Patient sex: M
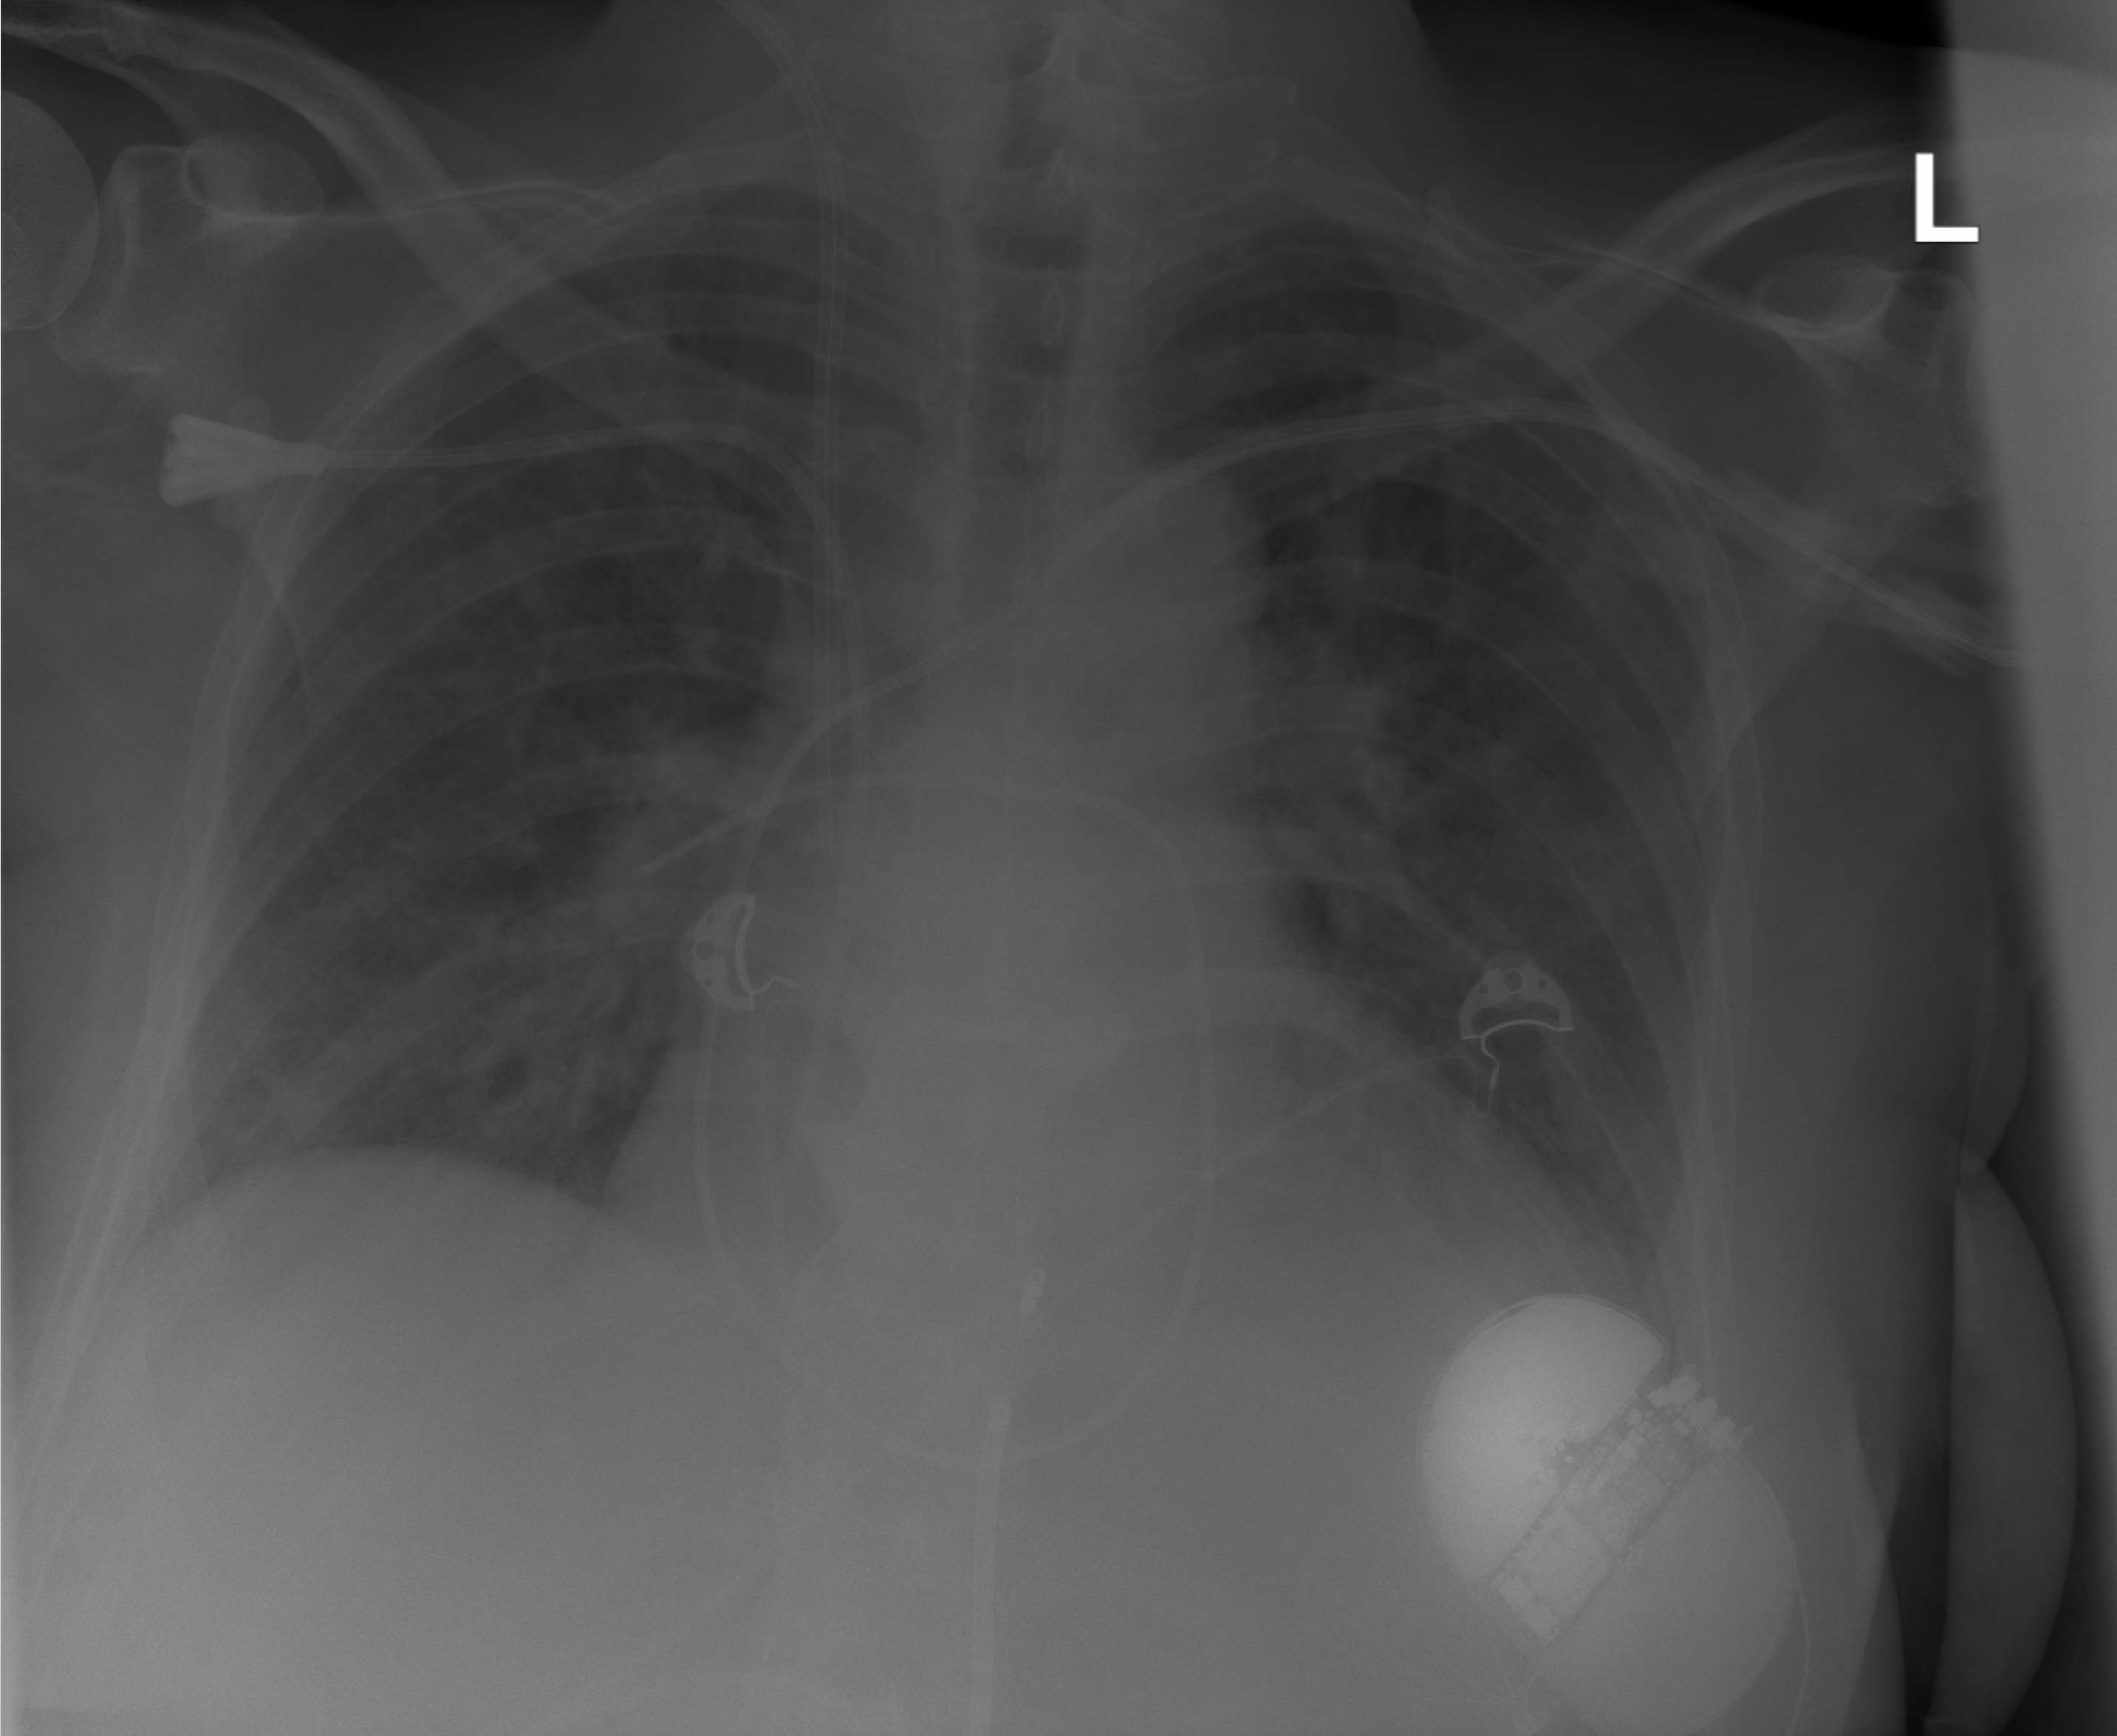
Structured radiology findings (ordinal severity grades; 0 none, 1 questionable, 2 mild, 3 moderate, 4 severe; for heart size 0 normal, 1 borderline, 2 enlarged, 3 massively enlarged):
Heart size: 2
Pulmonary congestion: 2
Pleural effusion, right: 0
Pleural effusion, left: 2
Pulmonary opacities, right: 0
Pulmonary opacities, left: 0
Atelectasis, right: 0
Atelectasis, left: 2